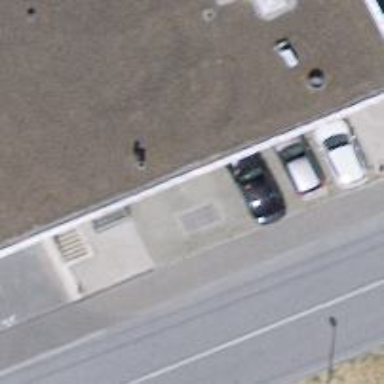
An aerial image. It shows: Street-side parking area with grass paver surface.